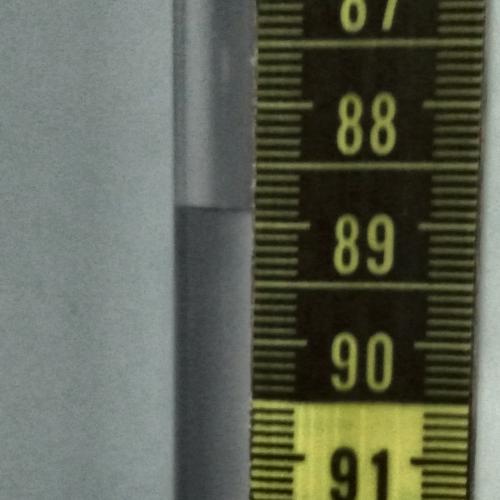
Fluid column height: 88.9 cm